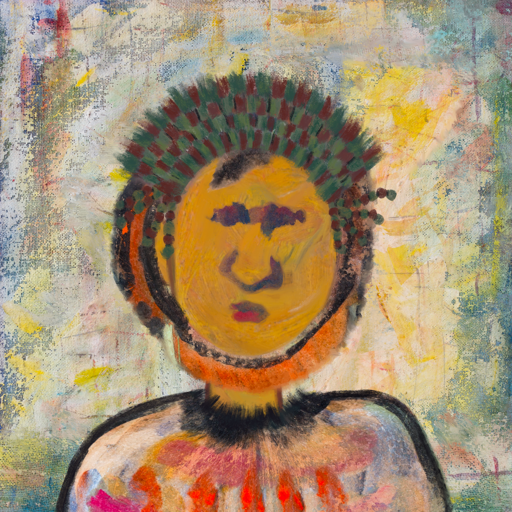
Background: Irani, Head And Neck Front: After_Raid, Face Front: In_The_Sun, Bust: Childish, Hair Front: Childish, Head Accessory: After_Raid_Crown, Second Necklace: Blank, Necklace: Blank, Baby: Blank